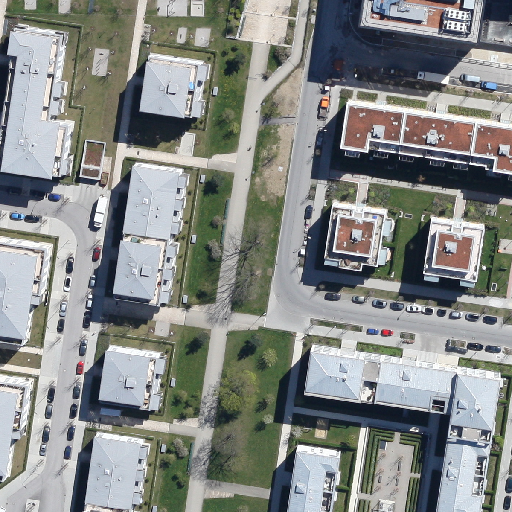
Referring expression: car